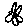
Label: flower